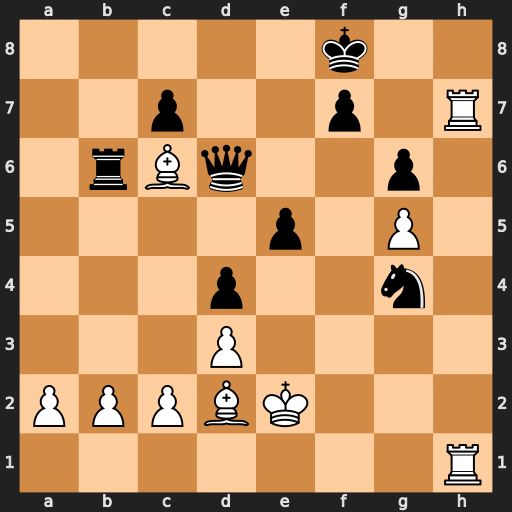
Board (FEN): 5k2/2p2p1R/1rBq2p1/4p1P1/3p2n1/3P4/PPPBK3/7R
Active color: w
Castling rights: -
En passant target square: -
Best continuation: Rh8+ Ke7 Re8#